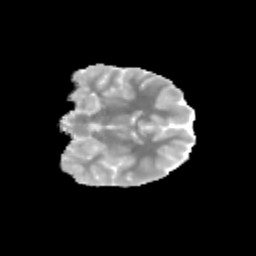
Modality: MD
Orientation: coronal
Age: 10
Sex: female
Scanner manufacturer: siemens
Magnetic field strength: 3 T
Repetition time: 3.8 s
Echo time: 0.07 s